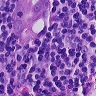
Metastatic tissue present: yes